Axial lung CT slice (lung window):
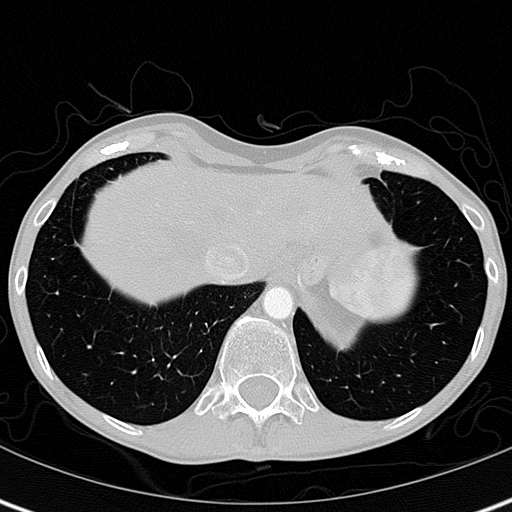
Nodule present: no